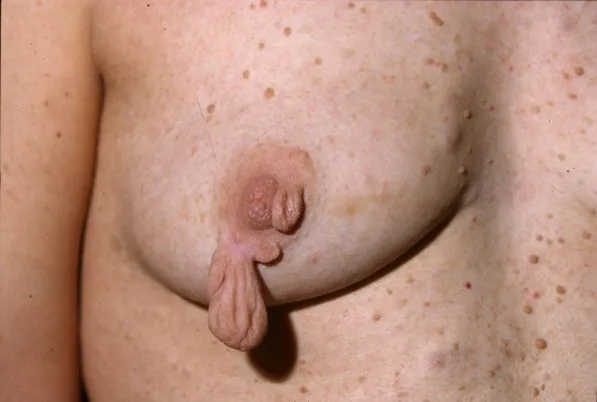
Case 4. The lesions are large and pedunculated protruding 2 cm and 6 cm, respectively, from the nipple-areolar complexes.
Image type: medical_photograph (other_medical_photograph)